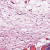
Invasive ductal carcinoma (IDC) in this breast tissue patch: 0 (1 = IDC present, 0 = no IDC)